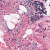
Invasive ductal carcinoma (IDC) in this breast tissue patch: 0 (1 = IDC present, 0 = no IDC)